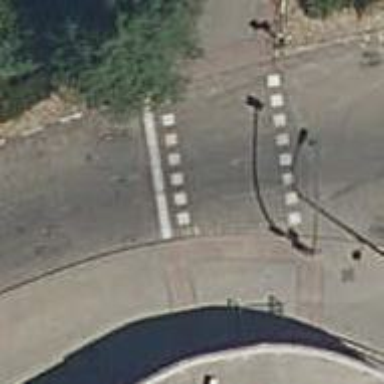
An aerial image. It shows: Road with traffic signals.